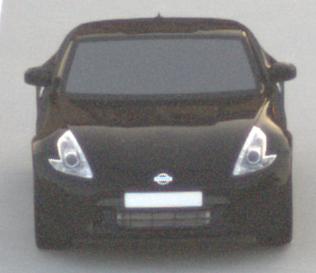
Make: Nissan
Model: 370Z Coupé
Detailed model: 370Z (Z34) Coupé
Model produced from: 2009/12
Model produced until: 2013/03
Doors: 3
Color: black
Road condition: dry road
Daytime: sunrise or sunset
Contrast: low contrast